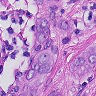
Metastatic tissue present: yes